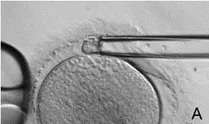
Polar body.
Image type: radiology (mri)